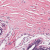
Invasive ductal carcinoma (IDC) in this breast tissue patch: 0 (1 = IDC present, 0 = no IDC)